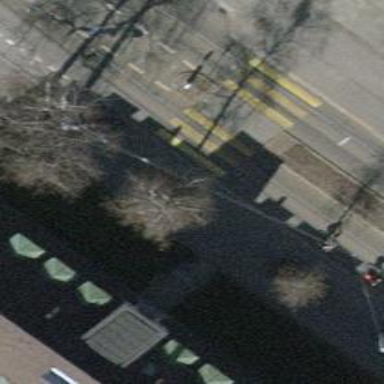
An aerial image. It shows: Uncontrolled zebra crossing on the road.